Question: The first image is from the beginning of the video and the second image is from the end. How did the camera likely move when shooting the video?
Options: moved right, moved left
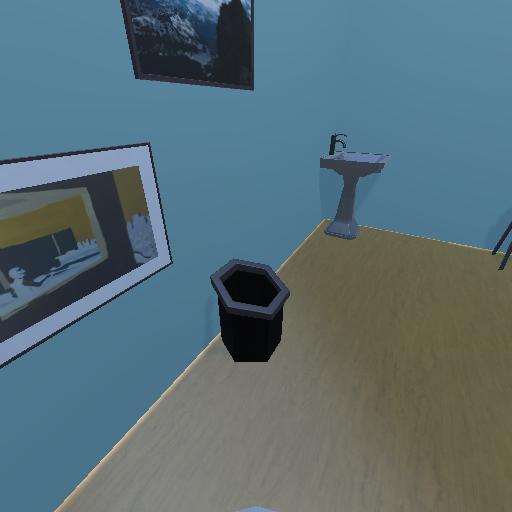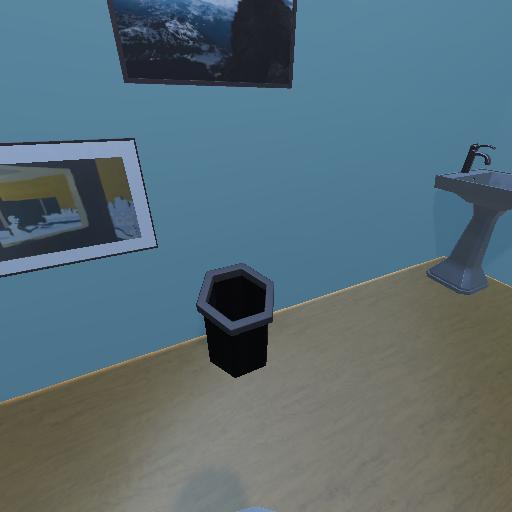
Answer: moved right